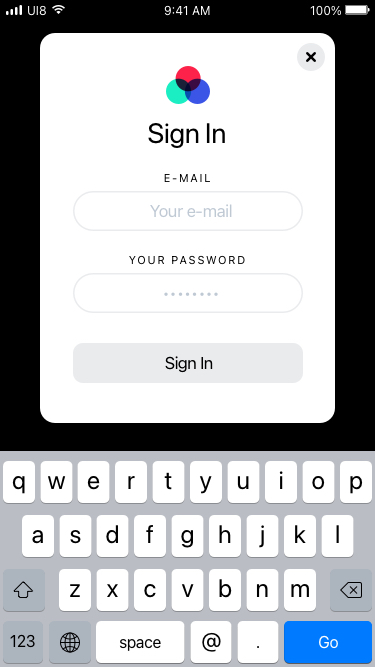
Text in this UI design:
Sign In
Search
Go
.
@
space
123
m
n
b
v
c
x
z
l
k
j
h
g
f
d
s
a
p
o
i
u
y
t
r
e
w
q